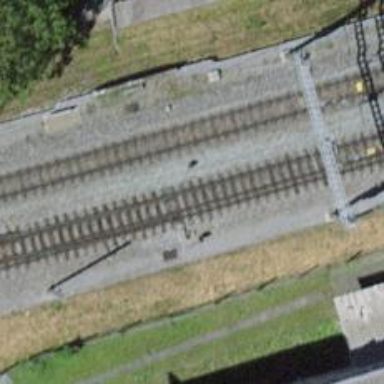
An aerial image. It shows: Railway switch.